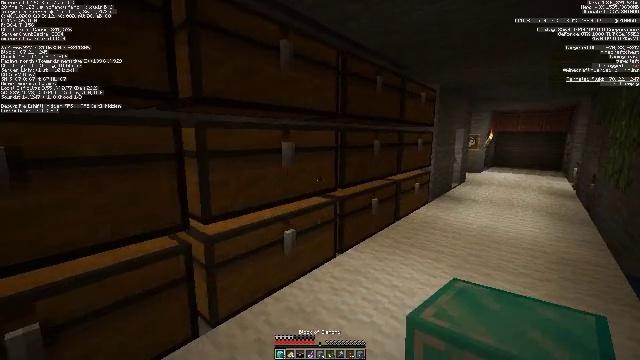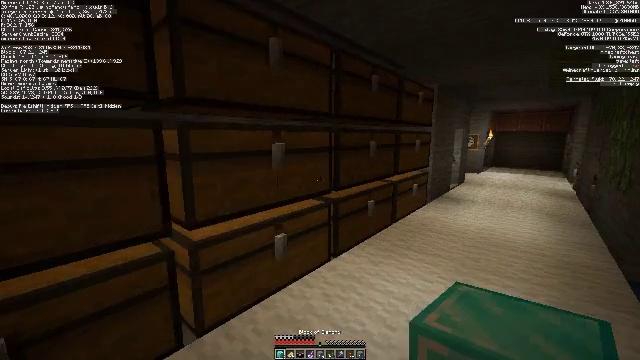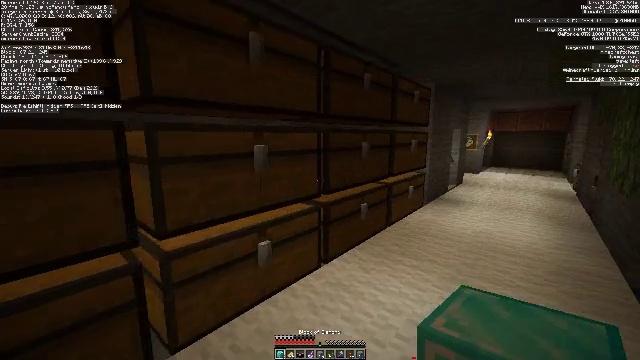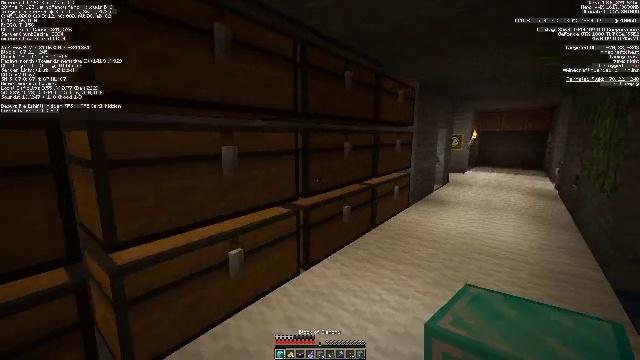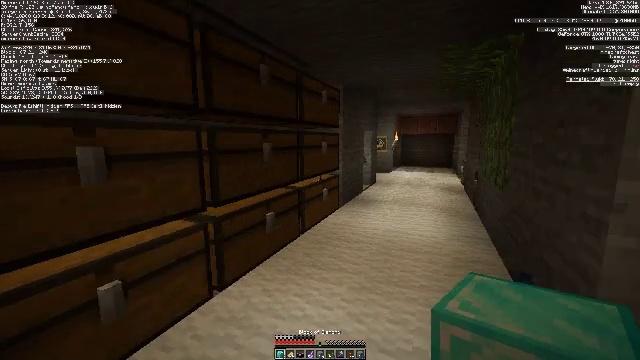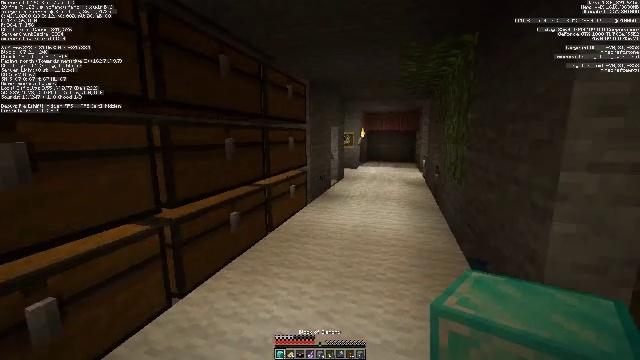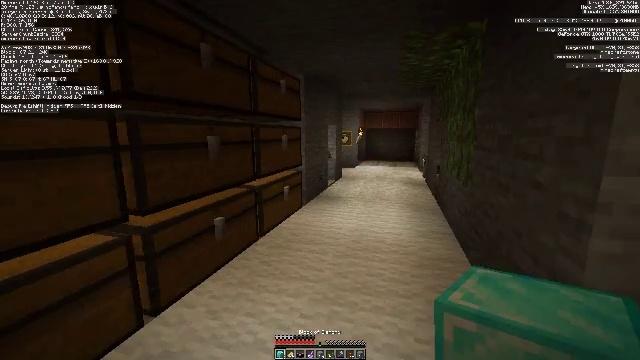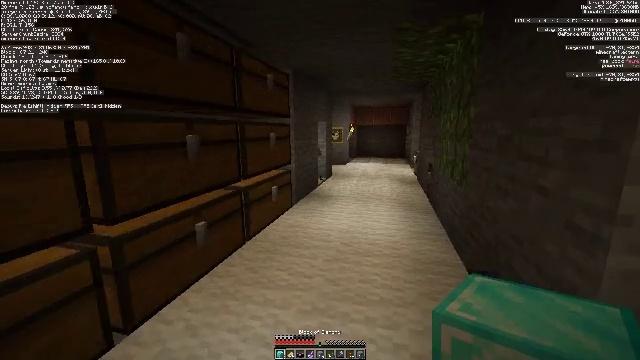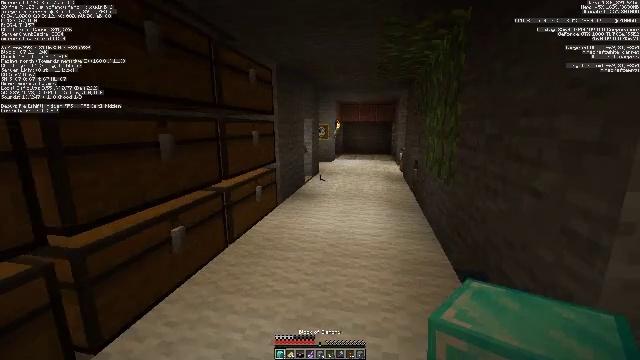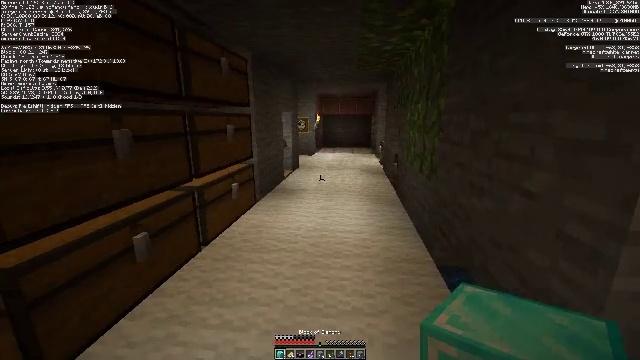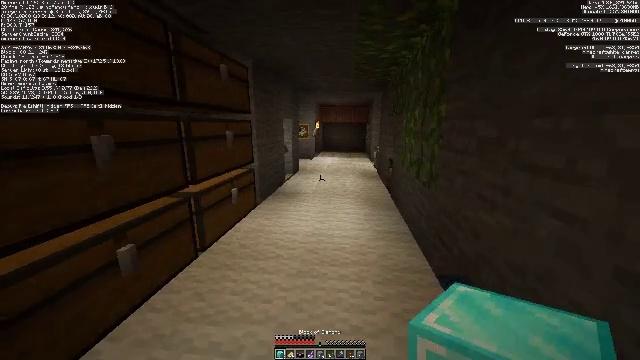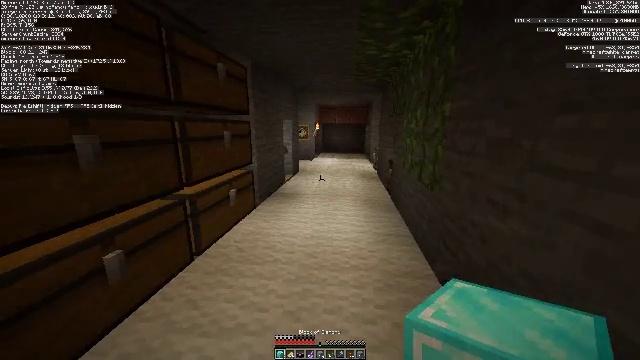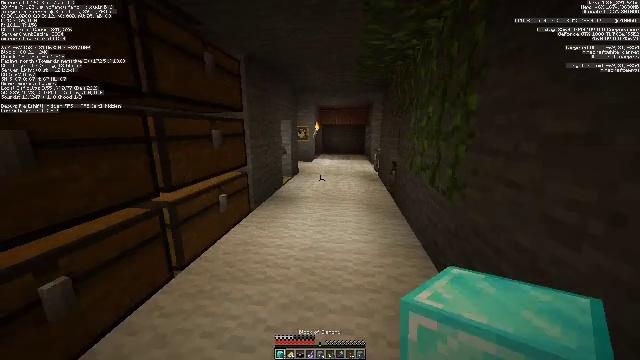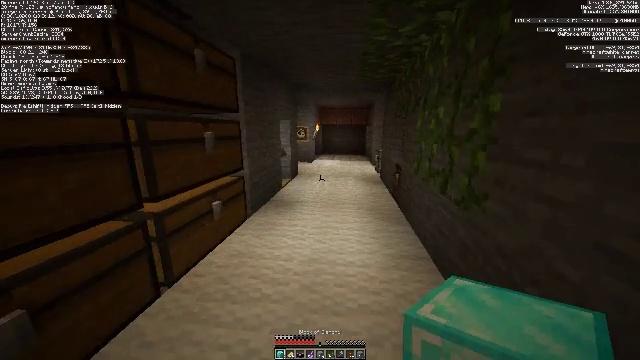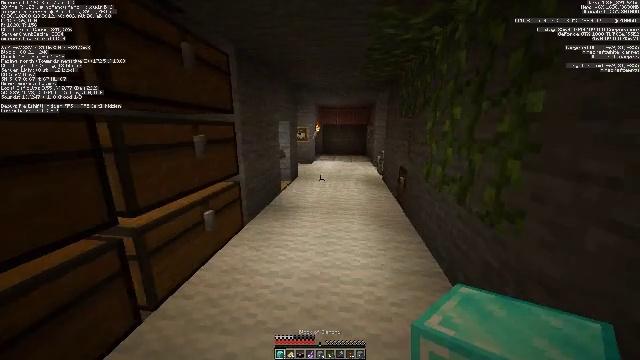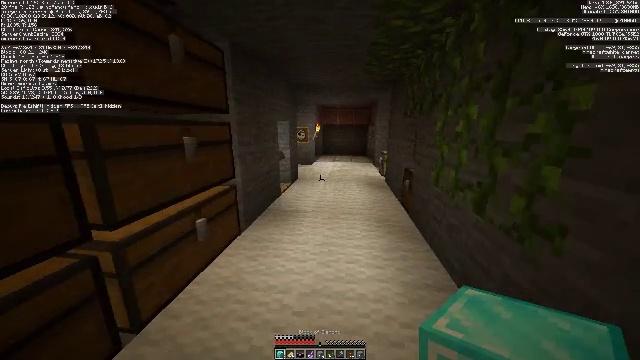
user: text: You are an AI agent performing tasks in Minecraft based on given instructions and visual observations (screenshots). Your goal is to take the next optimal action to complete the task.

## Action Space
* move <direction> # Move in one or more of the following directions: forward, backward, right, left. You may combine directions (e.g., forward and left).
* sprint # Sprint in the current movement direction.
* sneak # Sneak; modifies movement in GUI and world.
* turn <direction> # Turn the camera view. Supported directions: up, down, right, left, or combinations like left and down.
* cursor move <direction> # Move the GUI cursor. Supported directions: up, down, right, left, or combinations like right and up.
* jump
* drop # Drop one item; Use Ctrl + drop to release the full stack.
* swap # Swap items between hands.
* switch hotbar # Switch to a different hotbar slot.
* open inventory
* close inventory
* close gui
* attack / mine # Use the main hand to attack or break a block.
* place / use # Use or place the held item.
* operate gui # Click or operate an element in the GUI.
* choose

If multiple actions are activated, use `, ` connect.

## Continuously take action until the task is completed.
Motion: motion action
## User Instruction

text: Craft a diamond.
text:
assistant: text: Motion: move forward and move right
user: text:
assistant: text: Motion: move forward and move right
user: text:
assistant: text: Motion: move forward and move right, turn right
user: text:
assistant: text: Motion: move forward and move right, turn right
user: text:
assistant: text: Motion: move forward, turn right
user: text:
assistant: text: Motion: move forward
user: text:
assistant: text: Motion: move forward, turn right
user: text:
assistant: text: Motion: move forward, sprint, turn right
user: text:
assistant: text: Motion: move forward, sprint, turn right and down
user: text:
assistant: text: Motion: move forward, sprint
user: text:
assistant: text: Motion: move forward
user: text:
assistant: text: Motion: move forward
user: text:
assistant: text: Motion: move forward
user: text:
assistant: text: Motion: move forward
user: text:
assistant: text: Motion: move forward
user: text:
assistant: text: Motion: move forward
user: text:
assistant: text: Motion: move forward
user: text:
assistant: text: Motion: move forward, turn up
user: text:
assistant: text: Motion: move forward
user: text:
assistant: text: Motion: move forward
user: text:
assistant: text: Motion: move forward
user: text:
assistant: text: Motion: move forward
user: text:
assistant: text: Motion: move forward
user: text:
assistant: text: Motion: move forward
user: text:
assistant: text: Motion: move forward
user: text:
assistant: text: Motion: move forward
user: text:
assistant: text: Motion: move forward
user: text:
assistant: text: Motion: move forward
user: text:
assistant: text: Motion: move forward
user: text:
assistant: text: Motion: move forward